Group 1:
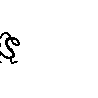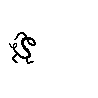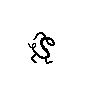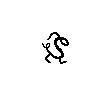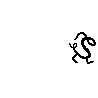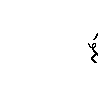
Group 2:
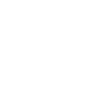
Rule separating the two groups: Object inside of bounding box vs. object outside of bounding box.
Comments: This Problem is not to be taken seriously.
Author: Leo Crabbe